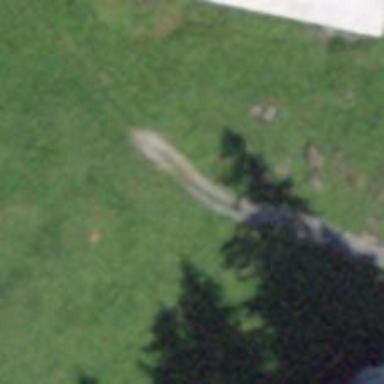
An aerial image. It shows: Path.